Field crop: tomato
Growth stage: 1
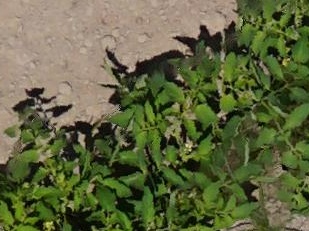
Species: tomato